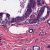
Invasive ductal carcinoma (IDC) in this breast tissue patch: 0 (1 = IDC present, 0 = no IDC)